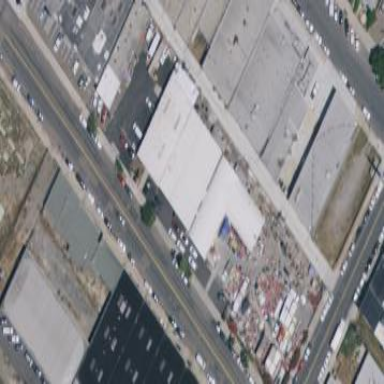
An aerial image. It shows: Industrial building.